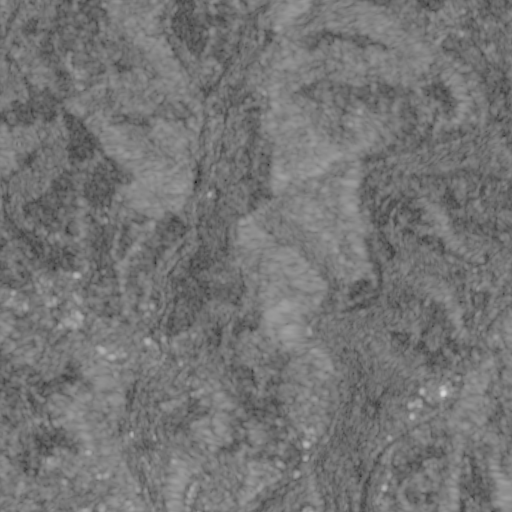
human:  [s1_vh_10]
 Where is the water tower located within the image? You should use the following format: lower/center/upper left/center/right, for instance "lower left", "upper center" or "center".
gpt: The water tower is located in the center of the image.
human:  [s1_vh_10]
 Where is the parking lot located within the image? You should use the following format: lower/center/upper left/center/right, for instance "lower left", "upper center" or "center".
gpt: There is no parking lot in the image.

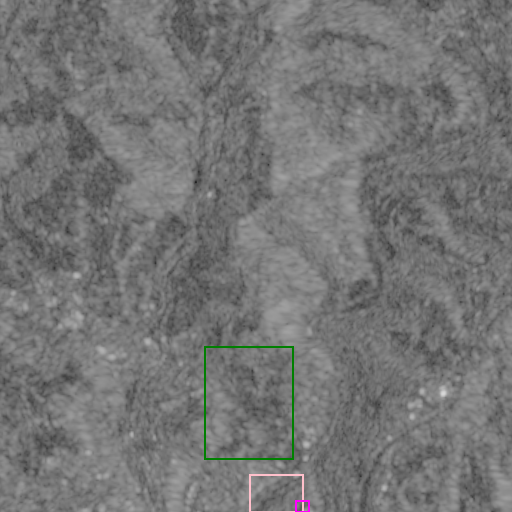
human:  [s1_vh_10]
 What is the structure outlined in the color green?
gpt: The structure outlined in green is a crop field.
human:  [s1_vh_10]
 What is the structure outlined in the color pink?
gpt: The structure outlined in pink is a park.
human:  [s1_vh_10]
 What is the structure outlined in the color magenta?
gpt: The structure outlined in magenta is a parking lot.
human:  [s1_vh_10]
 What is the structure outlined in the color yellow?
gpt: There is no yellow outline.